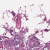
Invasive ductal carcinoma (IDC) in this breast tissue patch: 0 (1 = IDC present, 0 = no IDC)